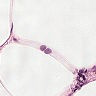
Metastatic tissue present: no